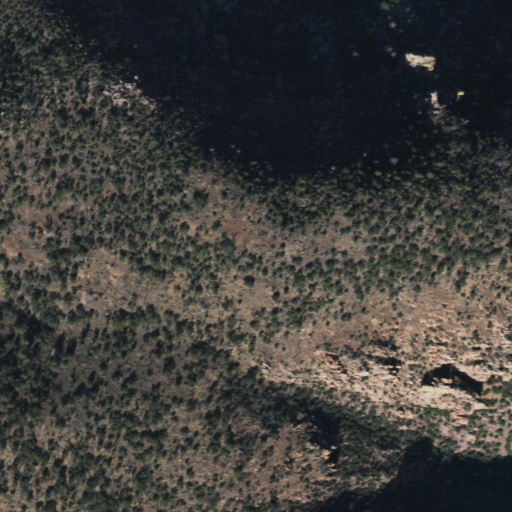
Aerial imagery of mountain in Arizona named Black Mountain containing shrub and evergreen forest